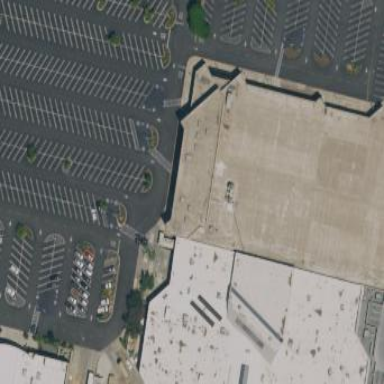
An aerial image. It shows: Retail building.